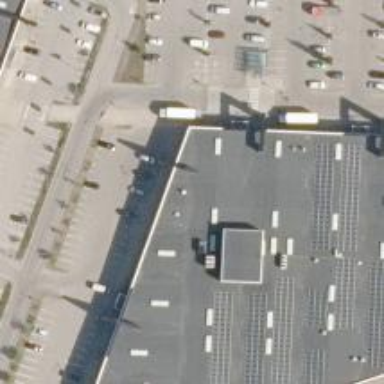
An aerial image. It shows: Supermarket.